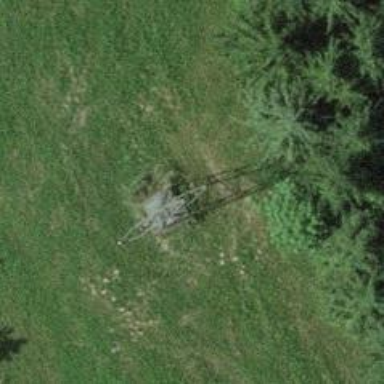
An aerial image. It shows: Lattice structure tower used for power distribution.